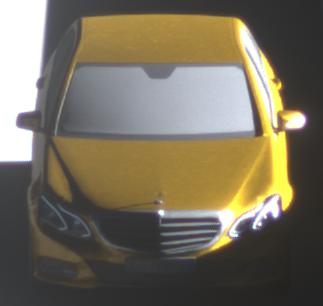
Make: Mercedes-Benz
Model: E 200
Detailed model: E-Class (212) Limousine
Model produced from: 2013/04
Model produced until: 2015/10
Doors: 4
Color: yellow
Road condition: dry road
Daytime: morning or afternoon
Contrast: high contrast